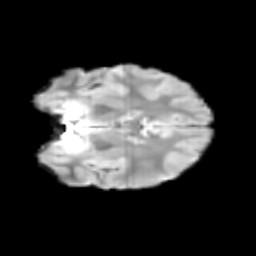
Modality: T2w
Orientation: coronal
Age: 11
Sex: female
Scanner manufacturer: siemens
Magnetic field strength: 3 T
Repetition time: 3.8 s
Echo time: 0.07 s